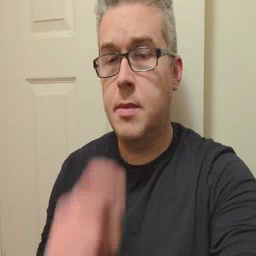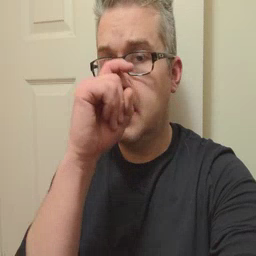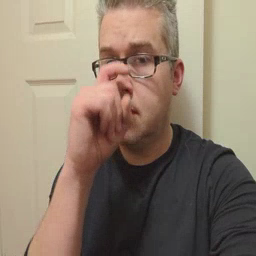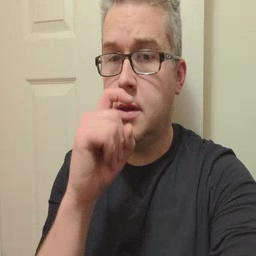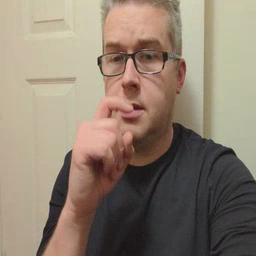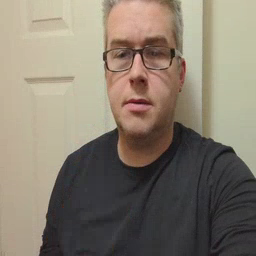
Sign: doll